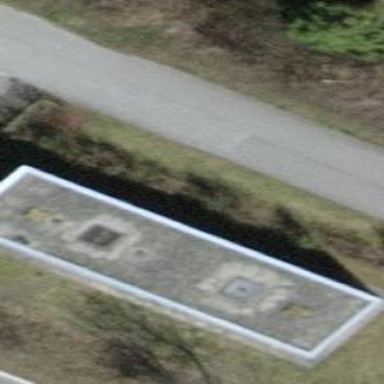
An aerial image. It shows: Service building.